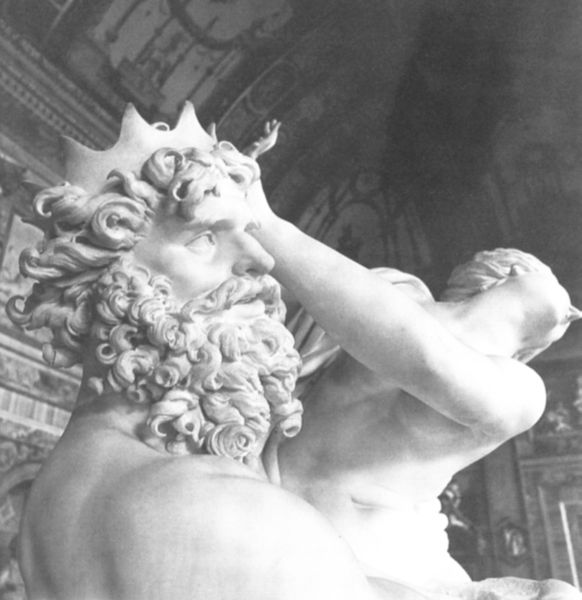
Titel: Raub der Proserpina
Künstler: Giovanni Lorenzo Bernini
Institution: Rom, Villa Borghese
Schlagwörter: akt, gott, hand, haut, kampf, kopf, mann, nackt, schatten, bewegung, brust, busen, frau, grau, licht, marmor, mund, nase, raum, schwarz, stirn, weiss, tuch, bart, wand, anatomie, arm, arme, augen, stein, vollbart, hals, hände, kirche, auge, figur, haare, decke, krone, locken, schulter, skulptur, statue, brüste, italien, nacken, könig, detail, büste, nabel, bauchnabel, oberkörper, hoch, halle, flucht, foto, gewölbe, antike, religion, sex, schwarzweiss, raub, zähne, skulpturen, antik, leid, zeus, gottheit, david, abwehr, harre, titten, deckengewölbe, haarlocken, bernini, wassermann, wehren, ablehnung, prosperpina, borghese, brt, mmuskeln